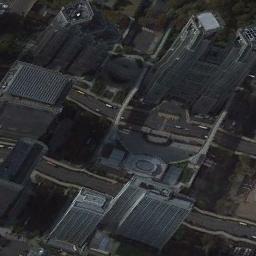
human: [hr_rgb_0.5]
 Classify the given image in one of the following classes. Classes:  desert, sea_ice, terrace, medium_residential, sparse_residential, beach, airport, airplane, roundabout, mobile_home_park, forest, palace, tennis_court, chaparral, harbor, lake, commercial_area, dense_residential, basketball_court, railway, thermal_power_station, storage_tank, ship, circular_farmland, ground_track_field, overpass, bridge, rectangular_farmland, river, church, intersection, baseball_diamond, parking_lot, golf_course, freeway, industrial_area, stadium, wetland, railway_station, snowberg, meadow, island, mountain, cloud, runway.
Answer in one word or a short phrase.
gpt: commercial_area